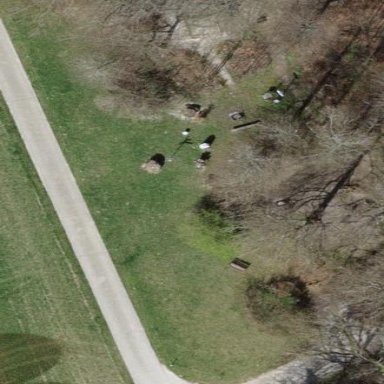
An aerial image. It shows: Picnic site popular for tourists.